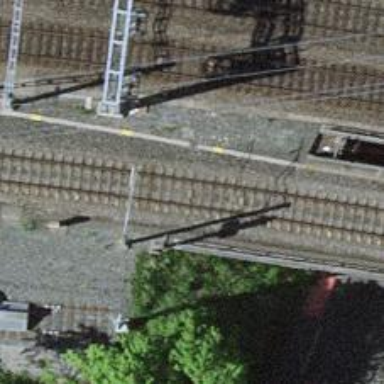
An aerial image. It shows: Bridge with single railway track electrified by contact line.